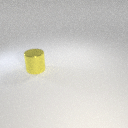
large yellow metal cylinder